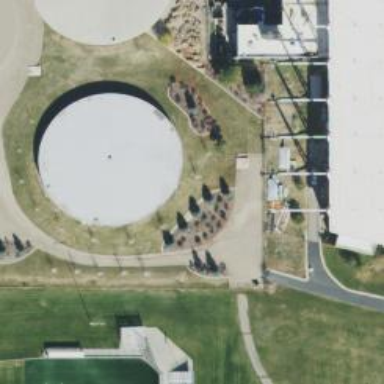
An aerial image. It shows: Building with man-made water storage tank.